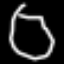
Label: octagon